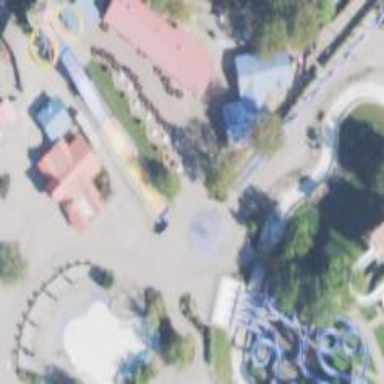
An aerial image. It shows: Bridge leading to water slide attraction.